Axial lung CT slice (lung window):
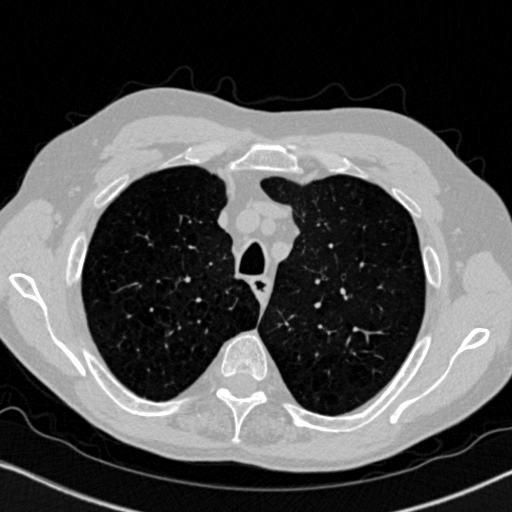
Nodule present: no